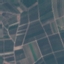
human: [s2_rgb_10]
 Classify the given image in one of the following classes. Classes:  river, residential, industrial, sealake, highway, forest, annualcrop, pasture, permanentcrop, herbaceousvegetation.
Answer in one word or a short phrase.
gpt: PermanentCrop